Frequency: 70000
Velocity: 0,217
Power: 22,9
Pulse duration: 0,0000001
Pass count: 1
Magnification: 10
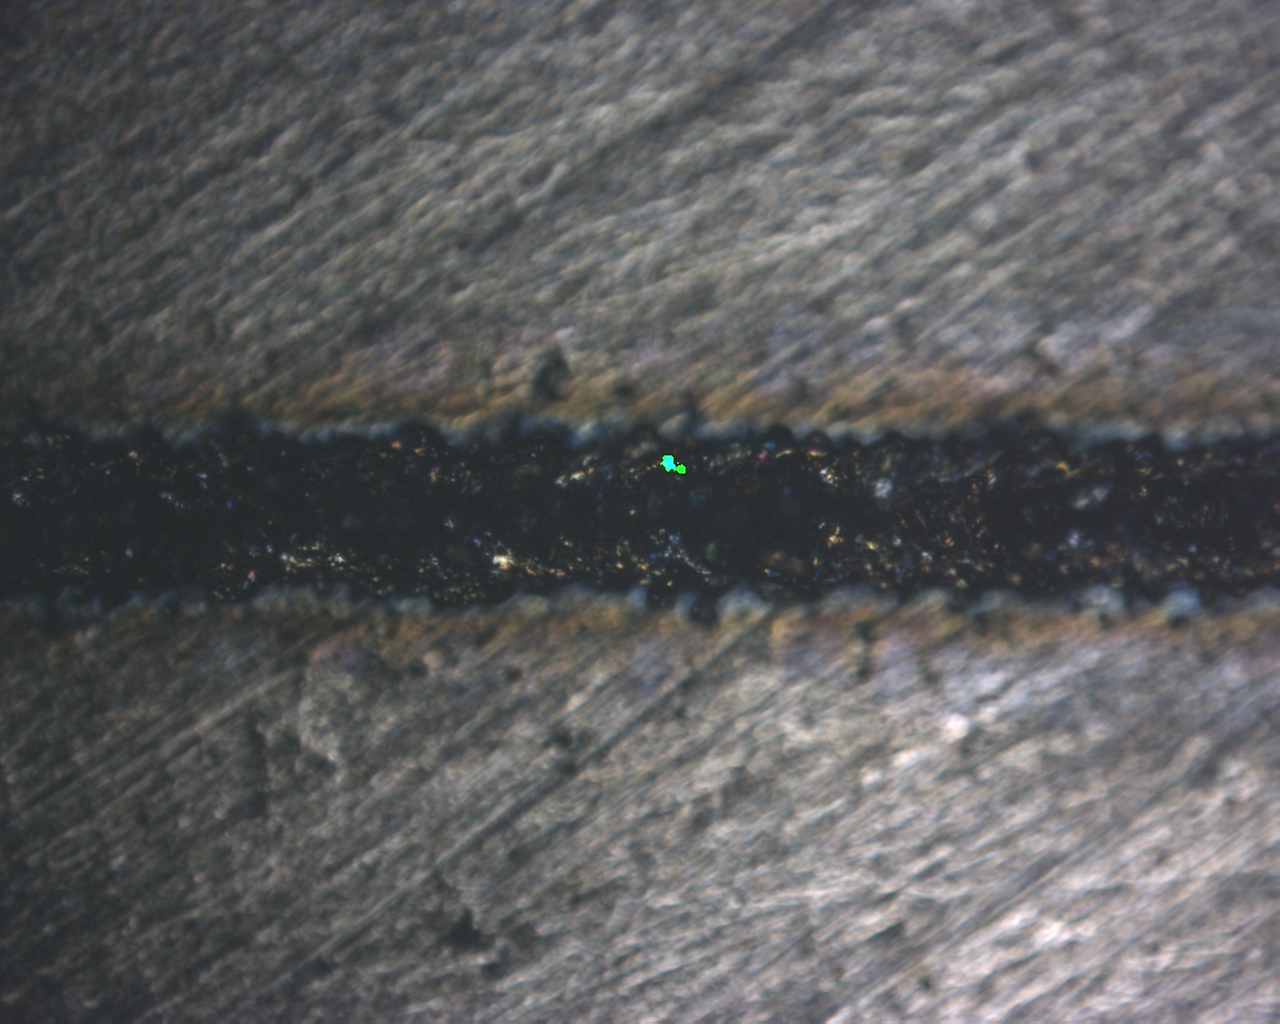
Measured width: 145.646
Other width: 59.244